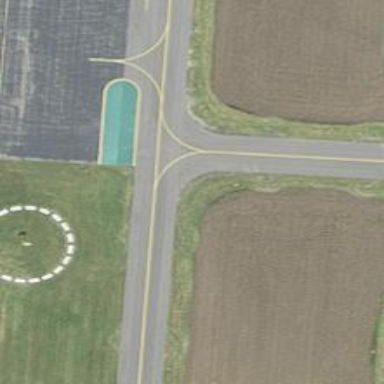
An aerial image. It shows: Image of taxiway at airport.